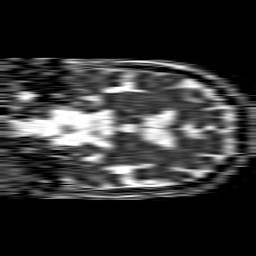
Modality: ADC
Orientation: coronal
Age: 77
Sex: female
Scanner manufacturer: philips
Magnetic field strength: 1.5 T
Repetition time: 4.6 s
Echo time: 0.09059 s